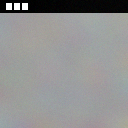
Screen state: on